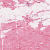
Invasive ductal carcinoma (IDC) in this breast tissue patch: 0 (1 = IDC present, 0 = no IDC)